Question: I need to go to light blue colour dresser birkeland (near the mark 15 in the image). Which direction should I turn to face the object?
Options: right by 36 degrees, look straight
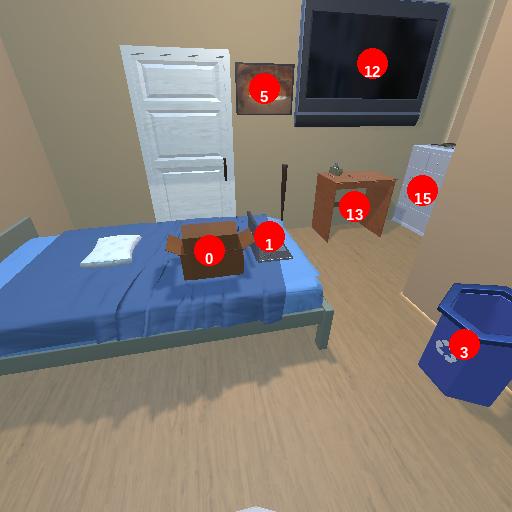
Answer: right by 36 degrees